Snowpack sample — Snodgrass Mountain, Crested Butte, Colorado (2/4/25, 12:06 PM MST)
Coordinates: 38.923, -106.968
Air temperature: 35 °F
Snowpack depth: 80 cm
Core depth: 70 cm
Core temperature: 32 °F
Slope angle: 14°, slope face: 78°
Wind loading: low
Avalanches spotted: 0
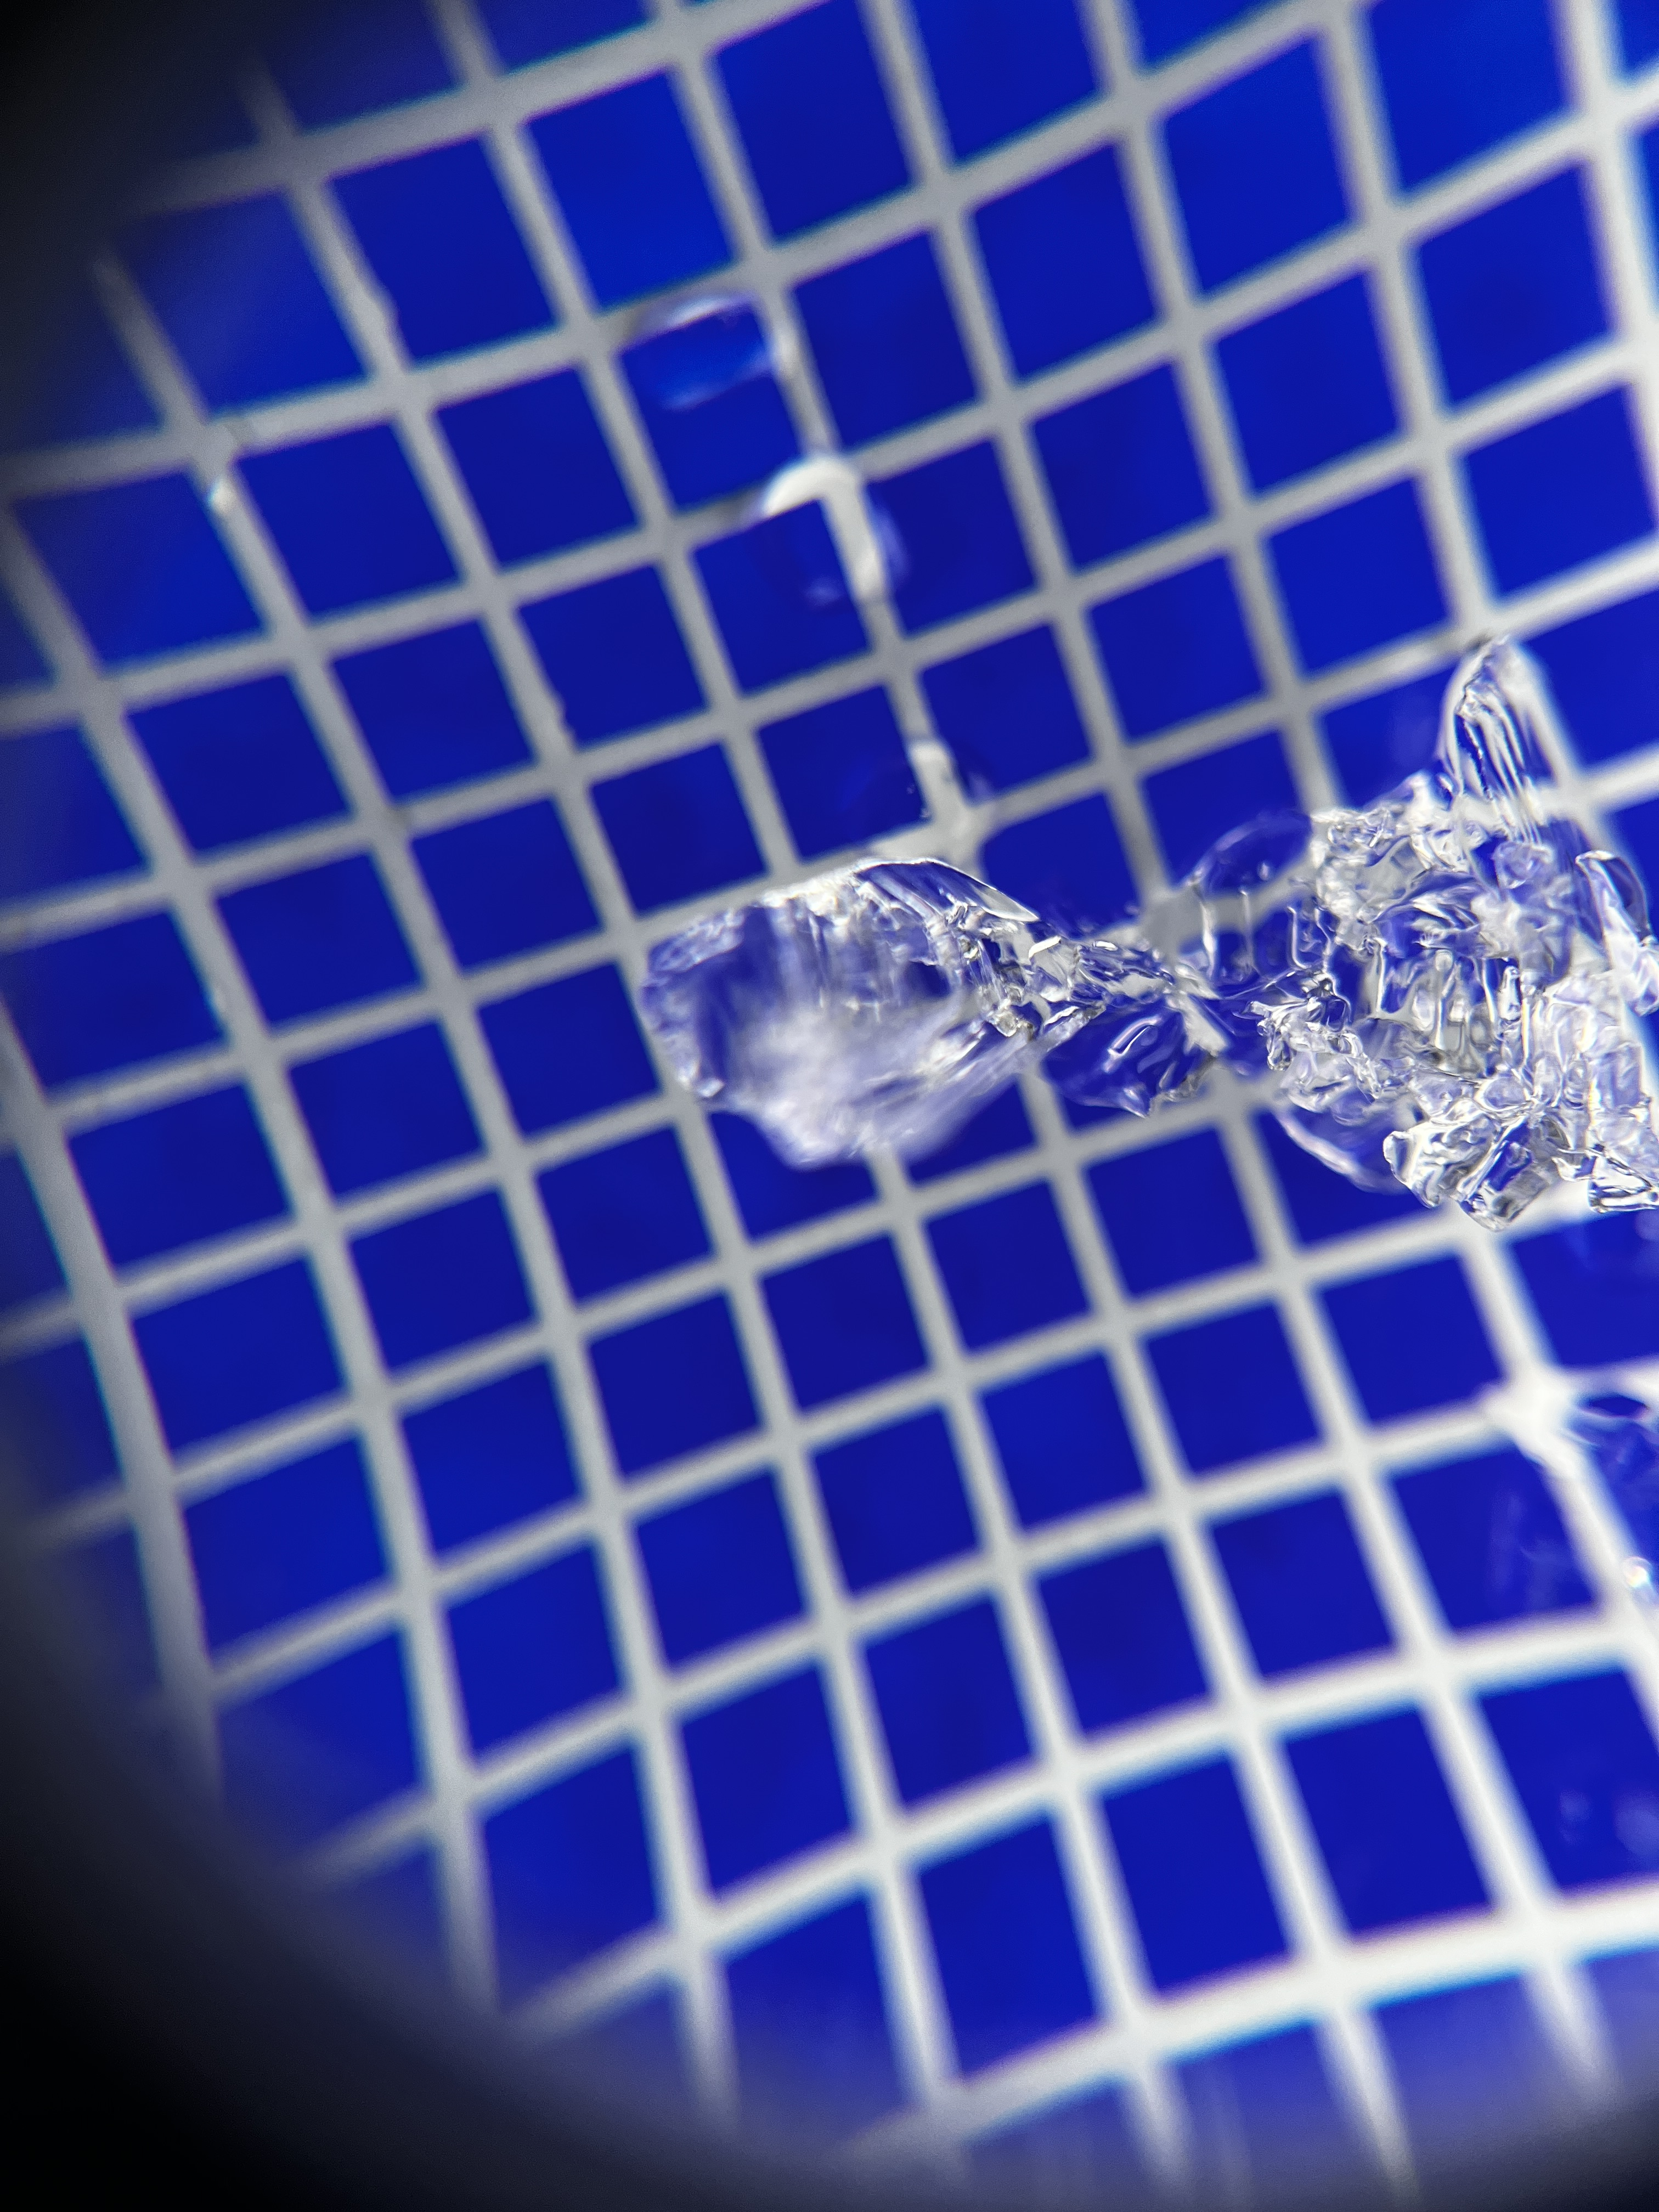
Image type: magnified_profile
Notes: No avalanches nearby, unusually warm weather for the last month reported by residents, Collected 25 yards from treeline